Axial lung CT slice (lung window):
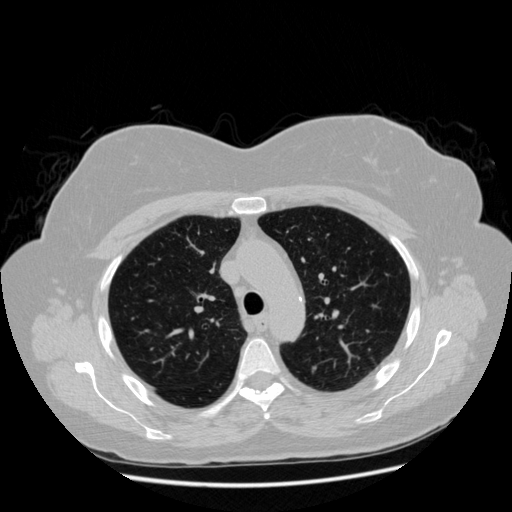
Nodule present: yes
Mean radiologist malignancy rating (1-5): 3